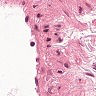
Metastatic tissue present: no